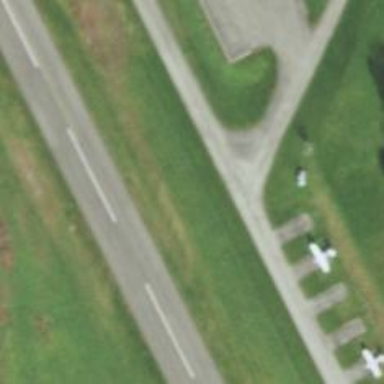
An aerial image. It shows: Image of taxiway at airport.